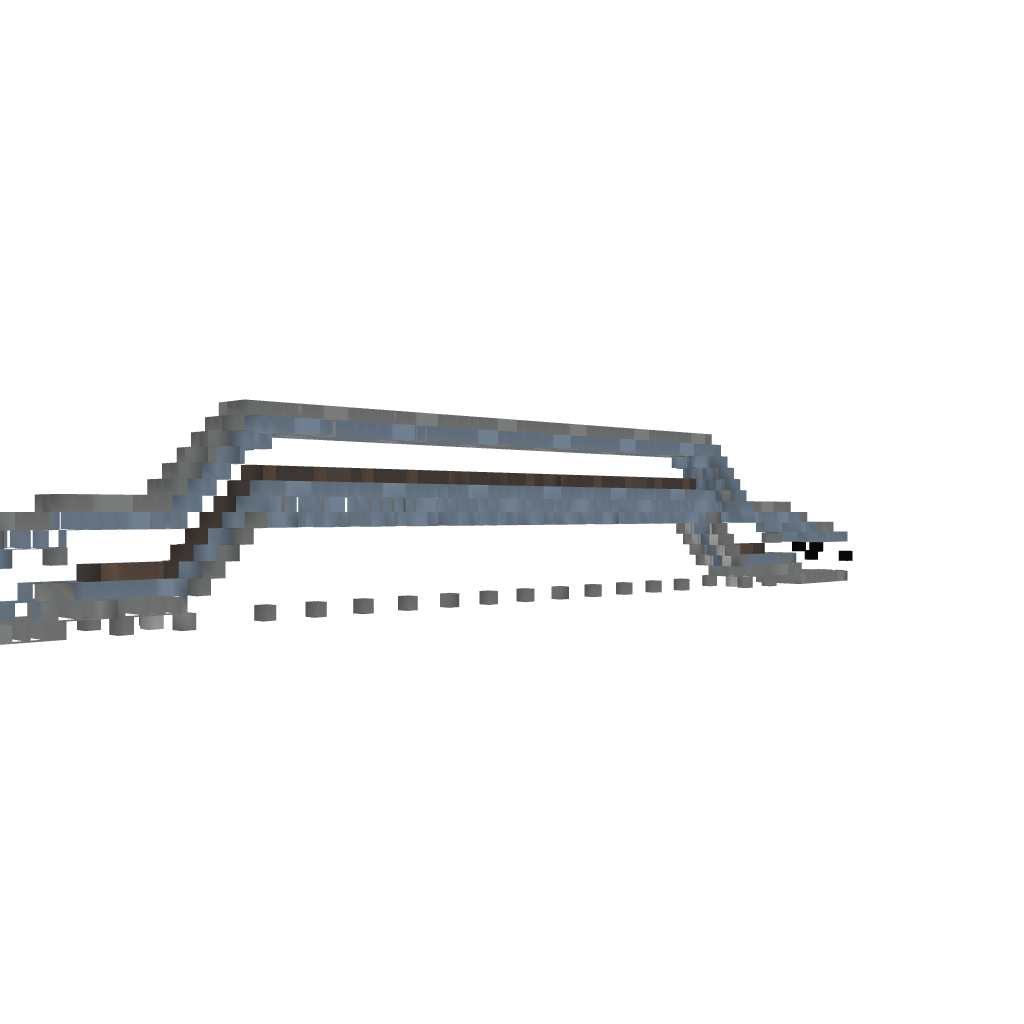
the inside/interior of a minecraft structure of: Advanced Minecart Bridge #1